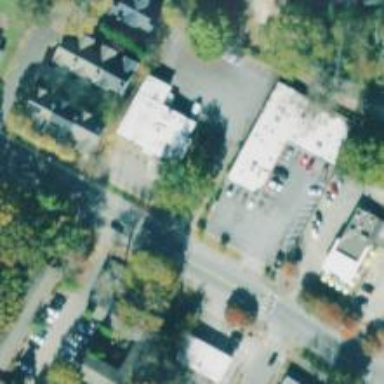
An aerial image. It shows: Post office.